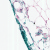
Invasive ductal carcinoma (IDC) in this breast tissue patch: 0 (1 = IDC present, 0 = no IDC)